Question: Is there a way to add an Event.ContextClick to a Gui.Window in a Unity Editor script?
The following is my context menu method that I've tried calling from both and my window's (call sites denoted below as ""). I have not been able to get the "Success" message to show up unless I'm right clicking directly in the main editor window. If I right click in any of the Gui.Windows I have created, the ContextClick event doesn't show up.
'''
void OnStateContextMenu(){
Event evt = Event.current;
// Ignore anything but contextclicks
if(evt.type != EventType.ContextClick)return;
Debug.Log("Success");
// Add generic menu at context point
GenericMenu menu = new GenericMenu();
menu.AddItem (new GUIContent ("AddState"),false,AddState,evt.mousePosition);
menu.ShowAsContext ();
evt.Use();
}
'''
And the call site(s):
'''
void doWindow(int id){
// OnStateContextMenu(); //site1: no luck
GUI.DragWindow();
}
void OnGUI(){
OnStateContextMenu(); //site2: no luck here either
BeginWindows();
wndRect = GUI.Window(0,wndRect,doWindow,"StateWnd");
EndWindows();
}
'''
For reference, green area responds to right-click, red area does not. But I want it to. The right-click menu I've created has specific actions I only want visible if the mouse cursor right clicks inside one of my windows, the 'Hello' in the image. Note: Ignore the button, right click doesn't work anywhere inside that window.

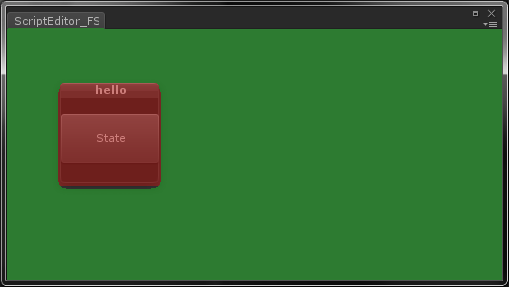
Answer: This might not directly answer your question but should be able to help
You are trying to achieve a rightclick function inside your red box( as shown in picute )
I had a sort alike question a while back but it was not for a rightclick but for a mouseover
so i figured this might be able to help you
'''
string mouseover; // first of i created a new string
if (GUI.Button (new Rect (100,100,200,200),new GUIContent("Load game", "MouseOverOnButton0") ,menutexture ))
{
//added a mousoveronbutton command to my GUIcontent
executestuff();
}
buttoncheck();
}
void buttoncheck()
{
mouseover = GUI.tooltip;
if(mouseover == "MouseOverOnButton0")
{
GUI.Box(new Rect(380,45,235,25),"Not a implemented function as of yet ");
}
}
'''
this code made a new gui box the moment the mouse hitted the box.
If you created the in a seperate box you could use this
'''
if(mouseover == hello)
{
if(rightclick == true)
{
execute the stuff you want
}
}
'''
or something like that. Hope this helps a bit atleast
To obtain the rightclick event you will have to use the
if(Event.current.button == 1 && Event.current.isMouse)
You have to place this in the OnGUI to work properly
this way you first trigger the in box part, then check for a right click and execute the stuff you want.